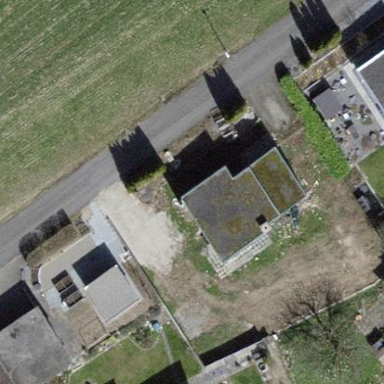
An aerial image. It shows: Building with flat roof.